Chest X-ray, PA view. Patient: 57 years old, sex M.
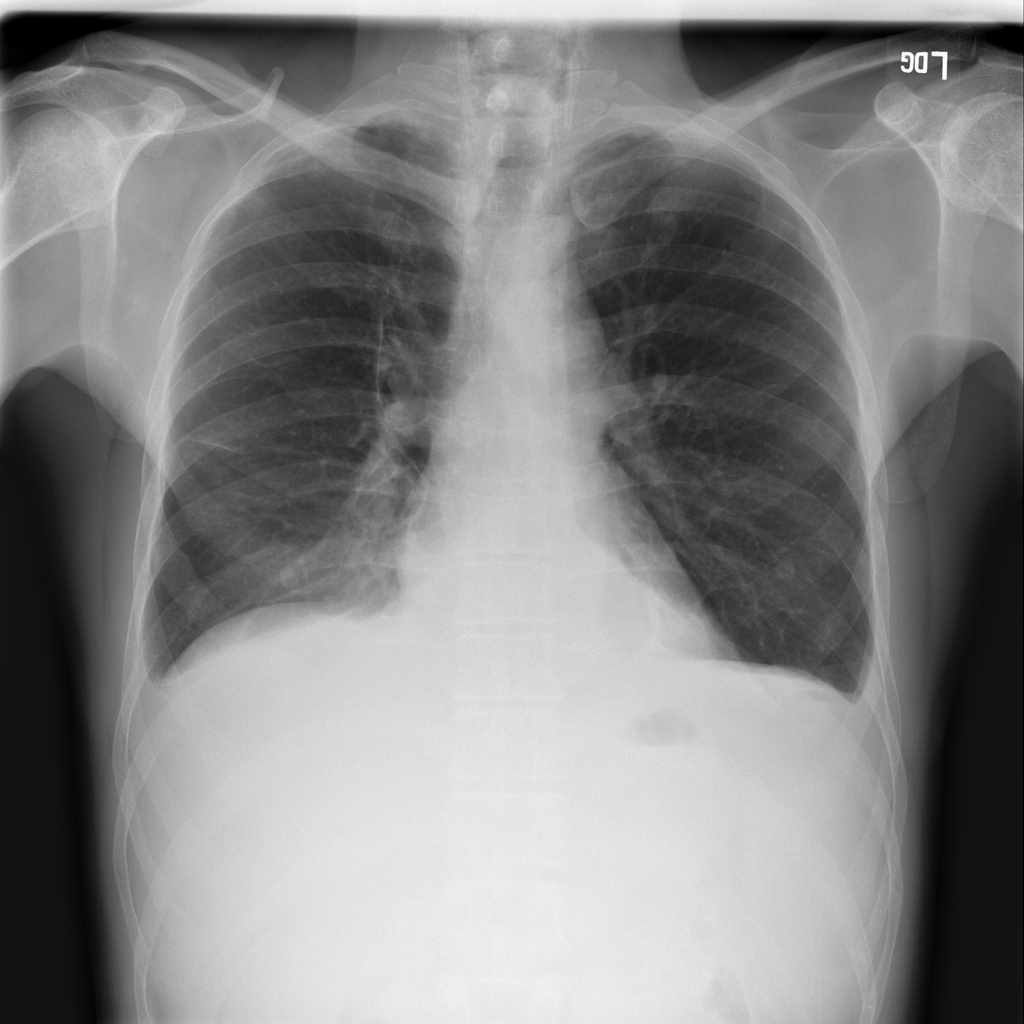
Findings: Effusion